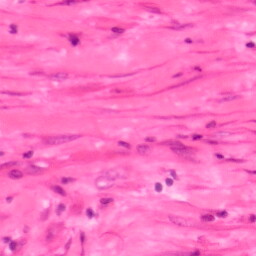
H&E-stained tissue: Colon